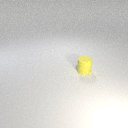
small yellow rubber cylinder